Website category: phone
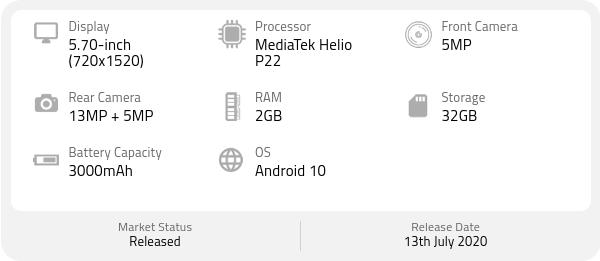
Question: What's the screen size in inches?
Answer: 5.70-inch

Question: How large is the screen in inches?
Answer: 5.70-inch

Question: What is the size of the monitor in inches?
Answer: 5.70-inch

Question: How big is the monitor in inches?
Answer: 5.70-inch

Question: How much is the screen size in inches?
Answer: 5.70-inch

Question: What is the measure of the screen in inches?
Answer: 5.70-inch

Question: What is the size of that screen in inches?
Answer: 5.70-inch

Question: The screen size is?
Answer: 5.70-inch

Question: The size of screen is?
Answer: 5.70-inch

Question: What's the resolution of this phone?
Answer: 720x1520

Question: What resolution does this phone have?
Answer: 720x1520

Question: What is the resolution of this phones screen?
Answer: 720x1520

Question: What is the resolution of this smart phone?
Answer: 720x1520

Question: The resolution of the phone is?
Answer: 720x1520

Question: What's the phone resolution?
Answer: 720x1520

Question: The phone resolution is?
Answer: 720x1520

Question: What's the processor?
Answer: MediaTek Helio P22

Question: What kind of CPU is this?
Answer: MediaTek Helio P22

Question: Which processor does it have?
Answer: MediaTek Helio P22

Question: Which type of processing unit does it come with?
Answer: MediaTek Helio P22

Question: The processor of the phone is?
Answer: MediaTek Helio P22

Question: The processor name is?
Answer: MediaTek Helio P22

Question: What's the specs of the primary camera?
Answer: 13MP + 5MP

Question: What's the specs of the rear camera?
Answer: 13MP + 5MP

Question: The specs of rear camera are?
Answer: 13MP + 5MP

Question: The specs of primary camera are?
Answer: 13MP + 5MP

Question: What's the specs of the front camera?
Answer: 5MP

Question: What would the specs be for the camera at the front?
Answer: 5MP

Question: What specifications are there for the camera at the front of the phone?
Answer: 5MP

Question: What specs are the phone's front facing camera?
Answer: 5MP

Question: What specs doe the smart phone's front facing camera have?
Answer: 5MP

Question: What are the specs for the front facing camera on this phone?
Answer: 5MP

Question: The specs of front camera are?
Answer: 5MP

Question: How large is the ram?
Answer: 2GB

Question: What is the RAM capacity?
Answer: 2GB

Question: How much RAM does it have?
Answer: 2GB

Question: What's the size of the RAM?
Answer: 2GB

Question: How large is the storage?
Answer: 32GB

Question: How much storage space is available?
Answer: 32GB

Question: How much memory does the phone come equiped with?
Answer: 32GB

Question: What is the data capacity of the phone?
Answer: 32GB

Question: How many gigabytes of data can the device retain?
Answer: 32GB

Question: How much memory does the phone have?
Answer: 32GB

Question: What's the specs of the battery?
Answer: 3000mAh

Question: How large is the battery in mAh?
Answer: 3000mAh

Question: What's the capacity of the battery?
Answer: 3000mAh

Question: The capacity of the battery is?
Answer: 3000mAh

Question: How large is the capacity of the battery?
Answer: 3000mAh

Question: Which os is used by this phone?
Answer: Android 10

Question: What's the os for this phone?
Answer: Android 10

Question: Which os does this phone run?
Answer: Android 10

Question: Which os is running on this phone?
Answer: Android 10

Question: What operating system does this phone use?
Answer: Android 10

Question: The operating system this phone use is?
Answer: Android 10

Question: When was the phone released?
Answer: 13th July 2020

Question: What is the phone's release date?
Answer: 13th July 2020

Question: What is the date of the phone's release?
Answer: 13th July 2020

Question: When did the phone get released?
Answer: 13th July 2020

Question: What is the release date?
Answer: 13th July 2020

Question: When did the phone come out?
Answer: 13th July 2020

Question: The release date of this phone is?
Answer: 13th July 2020